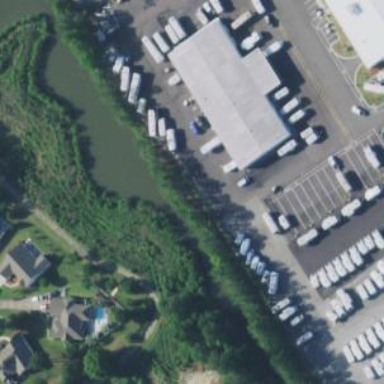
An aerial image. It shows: Caravan shop housed in building.